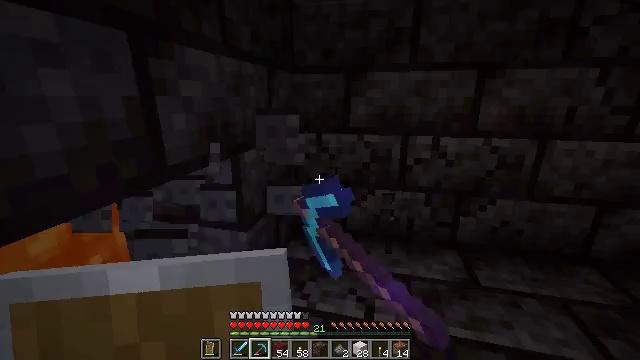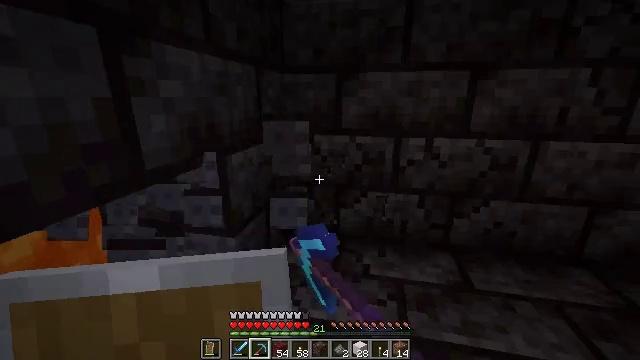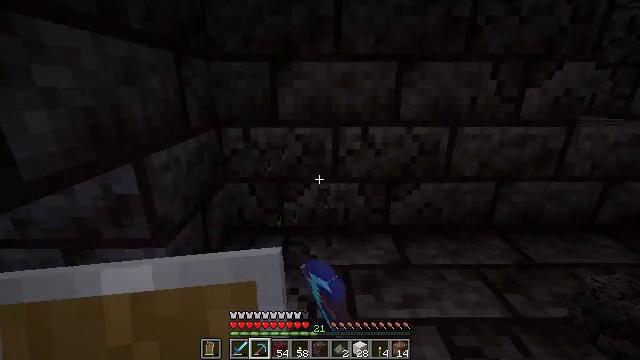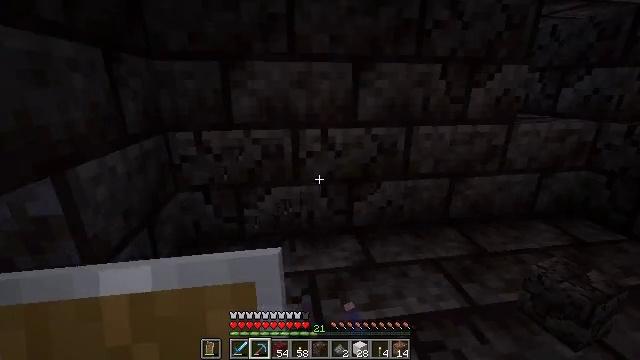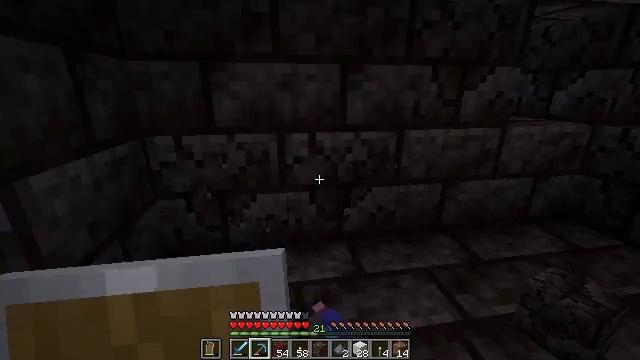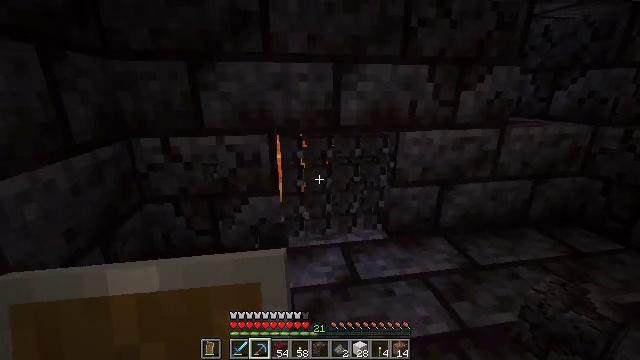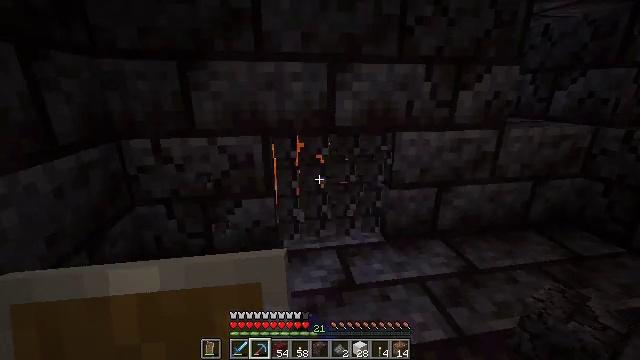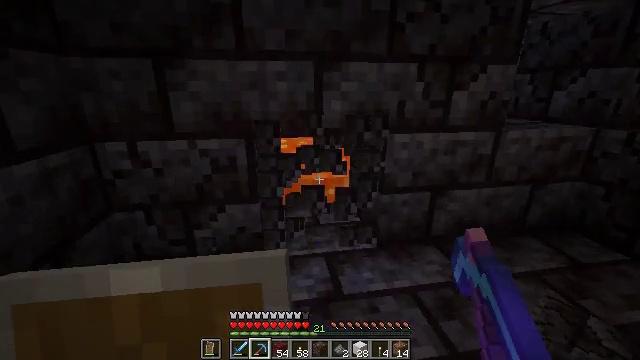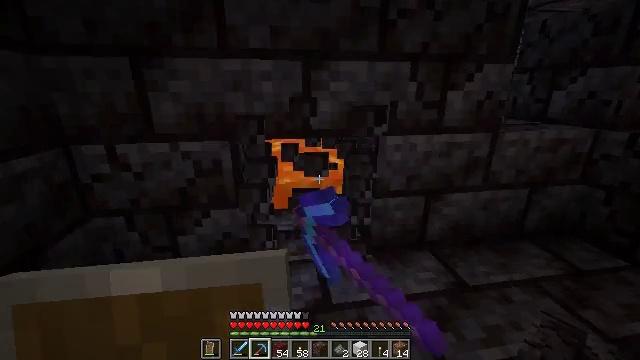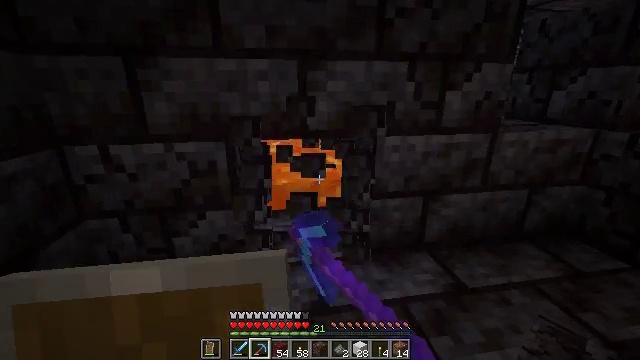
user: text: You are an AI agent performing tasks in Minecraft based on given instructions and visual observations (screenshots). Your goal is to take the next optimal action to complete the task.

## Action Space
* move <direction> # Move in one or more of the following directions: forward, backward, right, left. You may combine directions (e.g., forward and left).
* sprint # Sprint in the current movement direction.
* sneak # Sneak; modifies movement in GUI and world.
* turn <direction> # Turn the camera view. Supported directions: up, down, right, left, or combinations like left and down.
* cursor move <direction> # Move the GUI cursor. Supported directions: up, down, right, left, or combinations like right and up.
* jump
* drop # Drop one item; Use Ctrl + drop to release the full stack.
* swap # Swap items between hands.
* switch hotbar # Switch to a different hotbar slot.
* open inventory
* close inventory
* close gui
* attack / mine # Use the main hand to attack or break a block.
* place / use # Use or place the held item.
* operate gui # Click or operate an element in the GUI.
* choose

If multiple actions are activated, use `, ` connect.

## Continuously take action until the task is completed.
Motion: motion action
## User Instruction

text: Mine cracked polished blackstone bricks from a fortress.
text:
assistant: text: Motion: move forward and move right, sneak, turn right, attack / mine
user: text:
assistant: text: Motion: move forward and move right, sneak, turn right and down, attack / mine
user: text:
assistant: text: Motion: move forward and move right, sneak, turn right, attack / mine
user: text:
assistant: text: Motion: move forward and move right, sneak, attack / mine
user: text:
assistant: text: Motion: move forward and move right, sneak, attack / mine
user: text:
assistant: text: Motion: move forward and move right, sneak, attack / mine
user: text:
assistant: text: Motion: move forward and move right, sneak, attack / mine
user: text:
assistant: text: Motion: move forward and move right, sneak, attack / mine
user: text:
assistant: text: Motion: move forward and move right, sneak, attack / mine
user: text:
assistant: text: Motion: sneak, attack / mine